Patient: sex M, age 63
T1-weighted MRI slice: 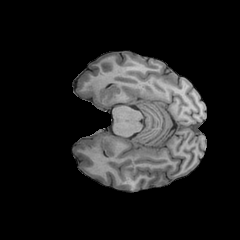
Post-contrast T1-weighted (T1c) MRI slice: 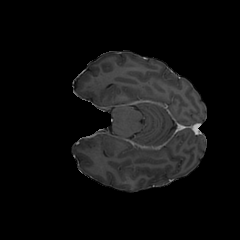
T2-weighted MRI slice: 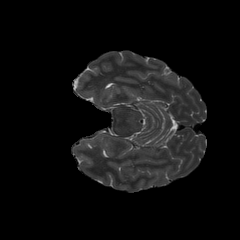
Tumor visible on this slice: no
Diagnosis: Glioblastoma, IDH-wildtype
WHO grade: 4